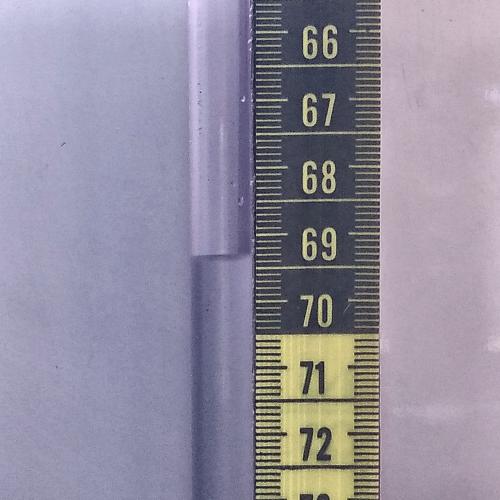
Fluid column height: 69.3 cm